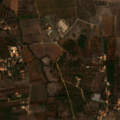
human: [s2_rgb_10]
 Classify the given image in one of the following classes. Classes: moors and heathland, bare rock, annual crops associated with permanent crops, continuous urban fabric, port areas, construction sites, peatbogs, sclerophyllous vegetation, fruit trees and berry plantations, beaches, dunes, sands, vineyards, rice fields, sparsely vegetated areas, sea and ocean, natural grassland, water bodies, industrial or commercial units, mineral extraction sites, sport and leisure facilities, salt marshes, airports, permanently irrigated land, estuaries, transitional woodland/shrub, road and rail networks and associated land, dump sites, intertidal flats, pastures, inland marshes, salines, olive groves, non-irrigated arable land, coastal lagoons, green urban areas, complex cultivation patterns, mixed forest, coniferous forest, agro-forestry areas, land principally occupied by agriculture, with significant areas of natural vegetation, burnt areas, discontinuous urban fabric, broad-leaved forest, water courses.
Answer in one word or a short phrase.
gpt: fruit trees and berry plantations, complex cultivation patterns